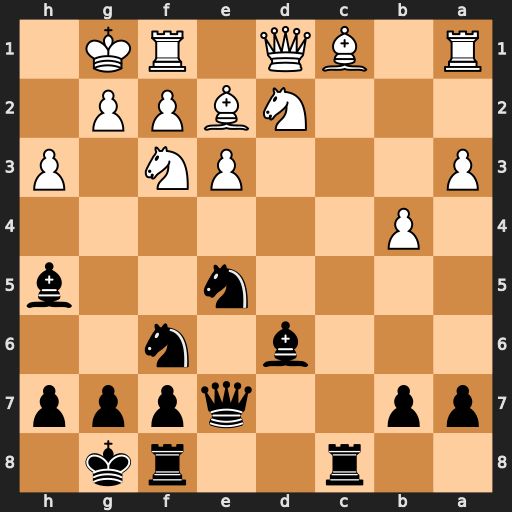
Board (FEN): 2r2rk1/pp2qppp/3b1n2/4n2b/1P6/P3PN1P/3NBPP1/R1BQ1RK1
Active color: b
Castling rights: -
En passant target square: -
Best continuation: Nxf3+ Nxf3 Bxf3 Bxf3 Qe5